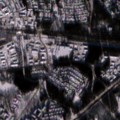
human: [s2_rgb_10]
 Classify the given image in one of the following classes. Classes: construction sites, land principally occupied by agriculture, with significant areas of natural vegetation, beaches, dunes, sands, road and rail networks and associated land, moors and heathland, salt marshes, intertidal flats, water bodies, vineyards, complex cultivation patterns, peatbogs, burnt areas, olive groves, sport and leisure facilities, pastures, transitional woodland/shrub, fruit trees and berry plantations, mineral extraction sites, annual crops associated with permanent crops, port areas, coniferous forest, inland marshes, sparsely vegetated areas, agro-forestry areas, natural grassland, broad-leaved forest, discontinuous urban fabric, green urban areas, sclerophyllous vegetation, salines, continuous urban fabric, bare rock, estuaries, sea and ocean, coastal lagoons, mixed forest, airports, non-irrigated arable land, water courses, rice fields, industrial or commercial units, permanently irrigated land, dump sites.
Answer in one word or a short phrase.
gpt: discontinuous urban fabric, industrial or commercial units, green urban areas